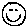
Label: smiley face